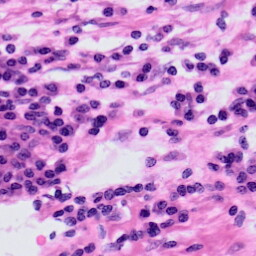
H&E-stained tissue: Skin